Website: macys
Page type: cart
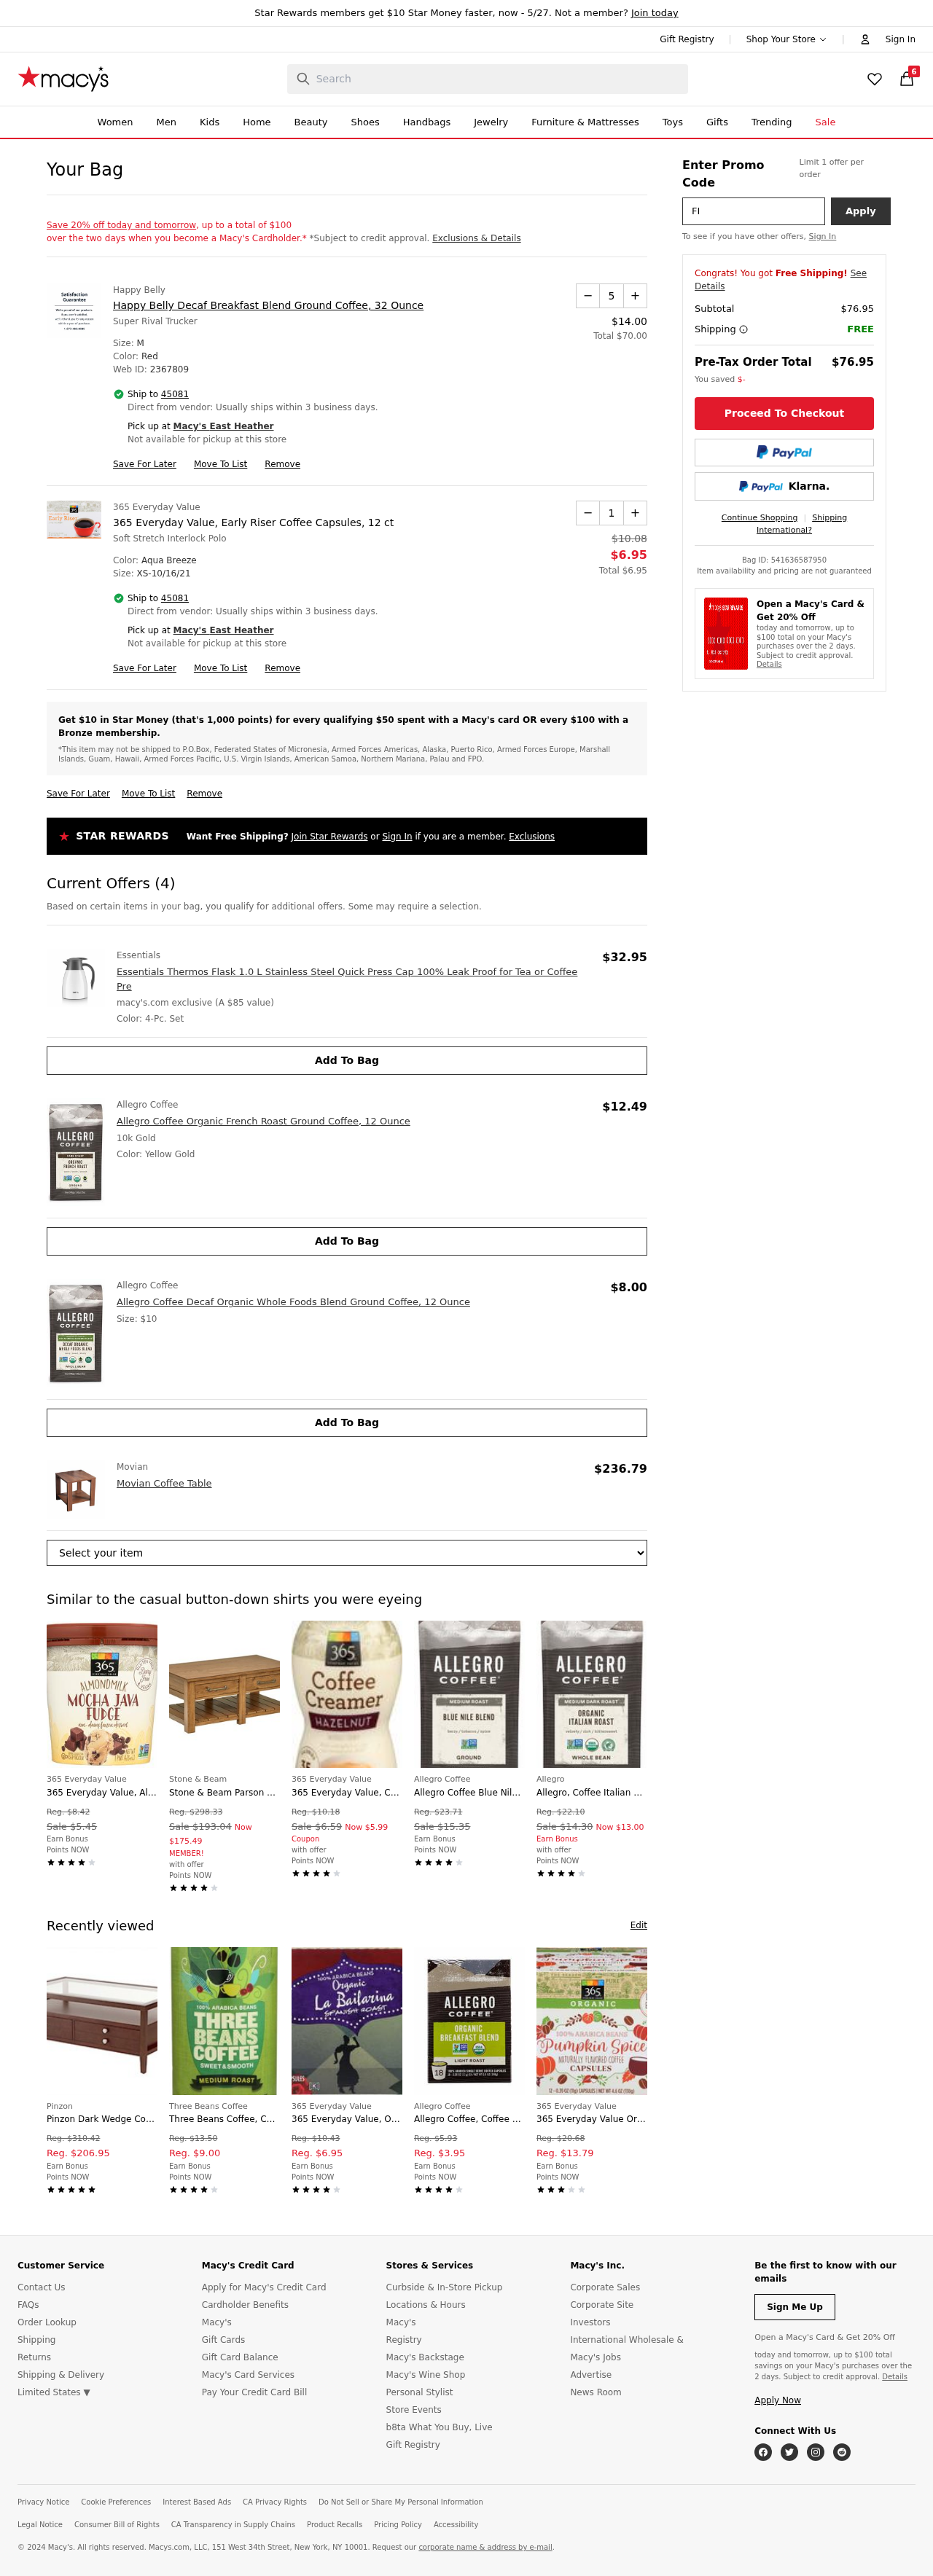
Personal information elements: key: PII_CITY
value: East Heather
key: PII_POSTCODE
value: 45081
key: PII_PROMO_CODE
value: FIRST75
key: PII_POSTCODE_FULL
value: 45081
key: PII_POSTCODE_NUMERIC
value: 45081
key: PII_CITY2
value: East Heather
Product elements: key: PRODUCT1_BRAND
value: Happy Belly
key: PRODUCT1_NAME
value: Happy Belly Decaf Breakfast Blend Ground Coffee, 32 Ounce
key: PRODUCT1_PRICE
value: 14
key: PRODUCT1_QUANTITY
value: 5
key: PRODUCT2_BRAND
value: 365 Everyday Value
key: PRODUCT2_NAME
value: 365 Everyday Value, Early Riser Coffee Capsules, 12 ct
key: PRODUCT2_PRICE
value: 6.95
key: PRODUCT2_QUANTITY
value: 1
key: PRODUCT3_BRAND
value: Essentials
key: PRODUCT3_NAME
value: Essentials Thermos Flask 1.0 L Stainless Steel Quick Press Cap 100% Leak Proof for Tea or Coffee Pre
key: PRODUCT3_PRICE
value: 32.95
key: PRODUCT4_BRAND
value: Allegro Coffee
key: PRODUCT4_NAME
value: Allegro Coffee Organic French Roast Ground Coffee, 12 Ounce
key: PRODUCT4_PRICE
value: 12.49
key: PRODUCT5_BRAND
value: Allegro Coffee
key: PRODUCT5_NAME
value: Allegro Coffee Decaf Organic Whole Foods Blend Ground Coffee, 12 Ounce
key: PRODUCT5_PRICE
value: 8
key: PRODUCT6_BRAND
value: Movian
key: PRODUCT6_NAME
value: Movian Coffee Table
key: PRODUCT6_PRICE
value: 236.79
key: PRODUCT1_TOTAL
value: Total $70.00
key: PRODUCT2_ORIGINAL_PRICE
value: $10.08
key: PRODUCT2_TOTAL
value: Total $6.95
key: PRODUCT7_BRAND
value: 365 Everyday Value
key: PRODUCT7_NAME
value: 365 Everyday Value, Almondmilk Mocha Java Fudge Non-Dairy Dessert, 1 pint, (Frozen)
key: PRODUCT7_ORIGINAL_PRICE
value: Reg. $8.42
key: PRODUCT7_SALE_PRICE
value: Sale $5.45
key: PRODUCT8_BRAND
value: Stone & Beam
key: PRODUCT8_NAME
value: Stone & Beam Parson Coffee Table, 45"L, Oak
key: PRODUCT8_ORIGINAL_PRICE
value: Reg. $298.33
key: PRODUCT8_SALE_PRICE
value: Sale $193.04
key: PRODUCT8_PRICE
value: Now $175.49
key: PRODUCT9_BRAND
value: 365 Everyday Value
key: PRODUCT9_NAME
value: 365 Everyday Value, Coffee Creamer Hazelnut, 16 fl oz
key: PRODUCT9_ORIGINAL_PRICE
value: Reg. $10.18
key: PRODUCT9_SALE_PRICE
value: Sale $6.59
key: PRODUCT9_PRICE
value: Now $5.99
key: PRODUCT10_BRAND
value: Allegro Coffee
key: PRODUCT10_NAME
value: Allegro Coffee Blue Nile Blend Ground Coffee, 12 oz
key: PRODUCT10_ORIGINAL_PRICE
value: Reg. $23.71
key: PRODUCT10_SALE_PRICE
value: Sale $15.35
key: PRODUCT11_BRAND
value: Allegro
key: PRODUCT11_NAME
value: Allegro, Coffee Italian Roast Whole Bean Organic, 12 Ounce
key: PRODUCT11_ORIGINAL_PRICE
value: Reg. $22.10
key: PRODUCT11_SALE_PRICE
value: Sale $14.30
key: PRODUCT11_PRICE
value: Now $13.00
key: PRODUCT12_BRAND
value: Pinzon
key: PRODUCT12_NAME
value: Pinzon Dark Wedge Coffee Table
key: PRODUCT12_ORIGINAL_PRICE
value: Reg. $310.42
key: PRODUCT12_PRICE
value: Reg. $206.95
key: PRODUCT13_BRAND
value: Three Beans Coffee
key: PRODUCT13_NAME
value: Three Beans Coffee, Coffee Medium Roast Whole Bean, 14 Ounce
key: PRODUCT13_ORIGINAL_PRICE
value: Reg. $13.50
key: PRODUCT13_PRICE
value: Reg. $9.00
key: PRODUCT14_BRAND
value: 365 Everyday Value
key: PRODUCT14_NAME
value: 365 Everyday Value, Organic La Bailarina Coffee Capsules, 12 ct
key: PRODUCT14_ORIGINAL_PRICE
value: Reg. $10.43
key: PRODUCT14_PRICE
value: Reg. $6.95
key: PRODUCT15_BRAND
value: Allegro Coffee
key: PRODUCT15_NAME
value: Allegro Coffee, Coffee Breakfast Blend Pods 18 Count Organic, 0.38 Ounce
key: PRODUCT15_ORIGINAL_PRICE
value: Reg. $5.93
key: PRODUCT15_PRICE
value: Reg. $3.95
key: PRODUCT16_BRAND
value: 365 Everyday Value
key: PRODUCT16_NAME
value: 365 Everyday Value Organic Pumpkin Spice Coffee Capsule, 12 ct
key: PRODUCT16_ORIGINAL_PRICE
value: Reg. $20.68
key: PRODUCT16_PRICE
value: Reg. $13.79
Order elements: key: ORDER_NUM_ITEMS
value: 6
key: ORDER_SUBTOTAL
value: $76.95
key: ORDER_SUBTOTAL2
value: $76.95
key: ORDER_ID
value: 541636587950
Search elements: key: HEADER_SEARCH
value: Search